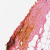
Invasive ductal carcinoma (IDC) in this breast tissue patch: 0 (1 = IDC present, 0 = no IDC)